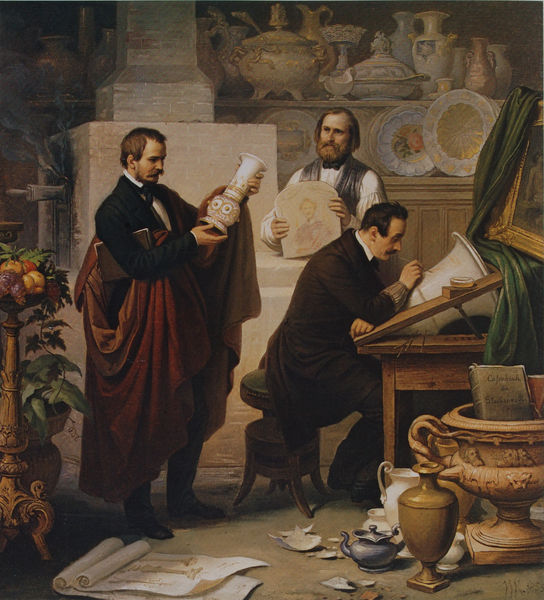
Titel: Die Porzellanmanufaktur (Entwurf für den Freskenzyklus der Neuen Pinakothek)
Künstler: Wilhelm von Kaulbach
Standort: München
Institution: Neue Pinakothek
Schlagwörter: blätter, dunkel, gemälde, mann, schatten, umhang, weiß, gelb, grün, menschen, sitzen, blume, blumen, braun, bunt, frankreich, grau, hell, holz, licht, männer, pfeiler, raum, schwarz, skizze, stuhl, säule, tisch, zimmer, obst, rot, tuch, malerei, muster, anzug, bart, bärte, regal, rahmen, sockel, stein, teller, bild, bildnis, gelehrte, innenraum, portrait, vorhang, öl, rauch, boden, gewand, gold, interieur, mantel, tücher, händler, innen, pflanzen, kamin, ofen, amphore, amphoren, früchte, kanne, keramik, krug, stilleben, stillleben, ton, vase, topf, bücher, papier, schrank, schreibtisch, farben, schlot, hocker, figuren, ölgemälde, tafel, lesen, atelier, maler, korb, vasen, fliege, bemalt, betrachter, töpfe, antike, buch, porzellan, geschirr, künstler, entwurf, kunst, malen, pinsel, gefässe, modelle, pult, rolle, anrichte, werkstatt, krüge, obstschale, portät, schreiben, antik, rollen, schriftrolle, ständer, kunde, sammlung, steingut, manufaktur, bild im bild, sekretär, ansehen, teuer, kunsthändler, kunstsammler, sammler, porzelan, bemalung, amphora, kannen, töpfer, zerbrochen, verzierungen, kandelaber, kostbar, details, mäner, käufer, ludwig, fruchtkorb, scherben, zeichnungen, antiquitäten, neoklassizismus, schriftrollen, brennofen, bemalen, mernschen, porzellanmanufaktur, terrinen, begutachtung, obstteller, antiken, ragel, 19. jahrhundert, bestimmmung, barun rot, bilderrahmen gold, manufactur, prüfer, fälschen, taxieren, schätzen, porzellanmaler, keramikmaler, porzellann